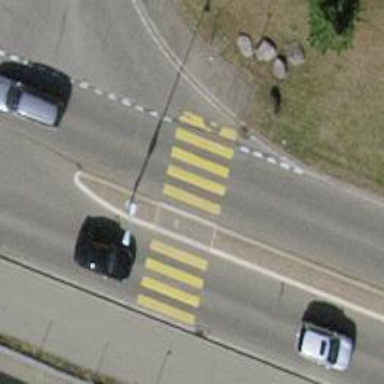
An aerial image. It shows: Crossing with island in the road.